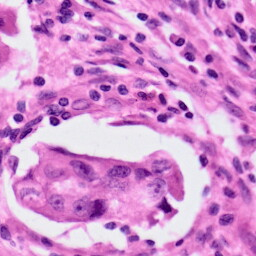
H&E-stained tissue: Lung